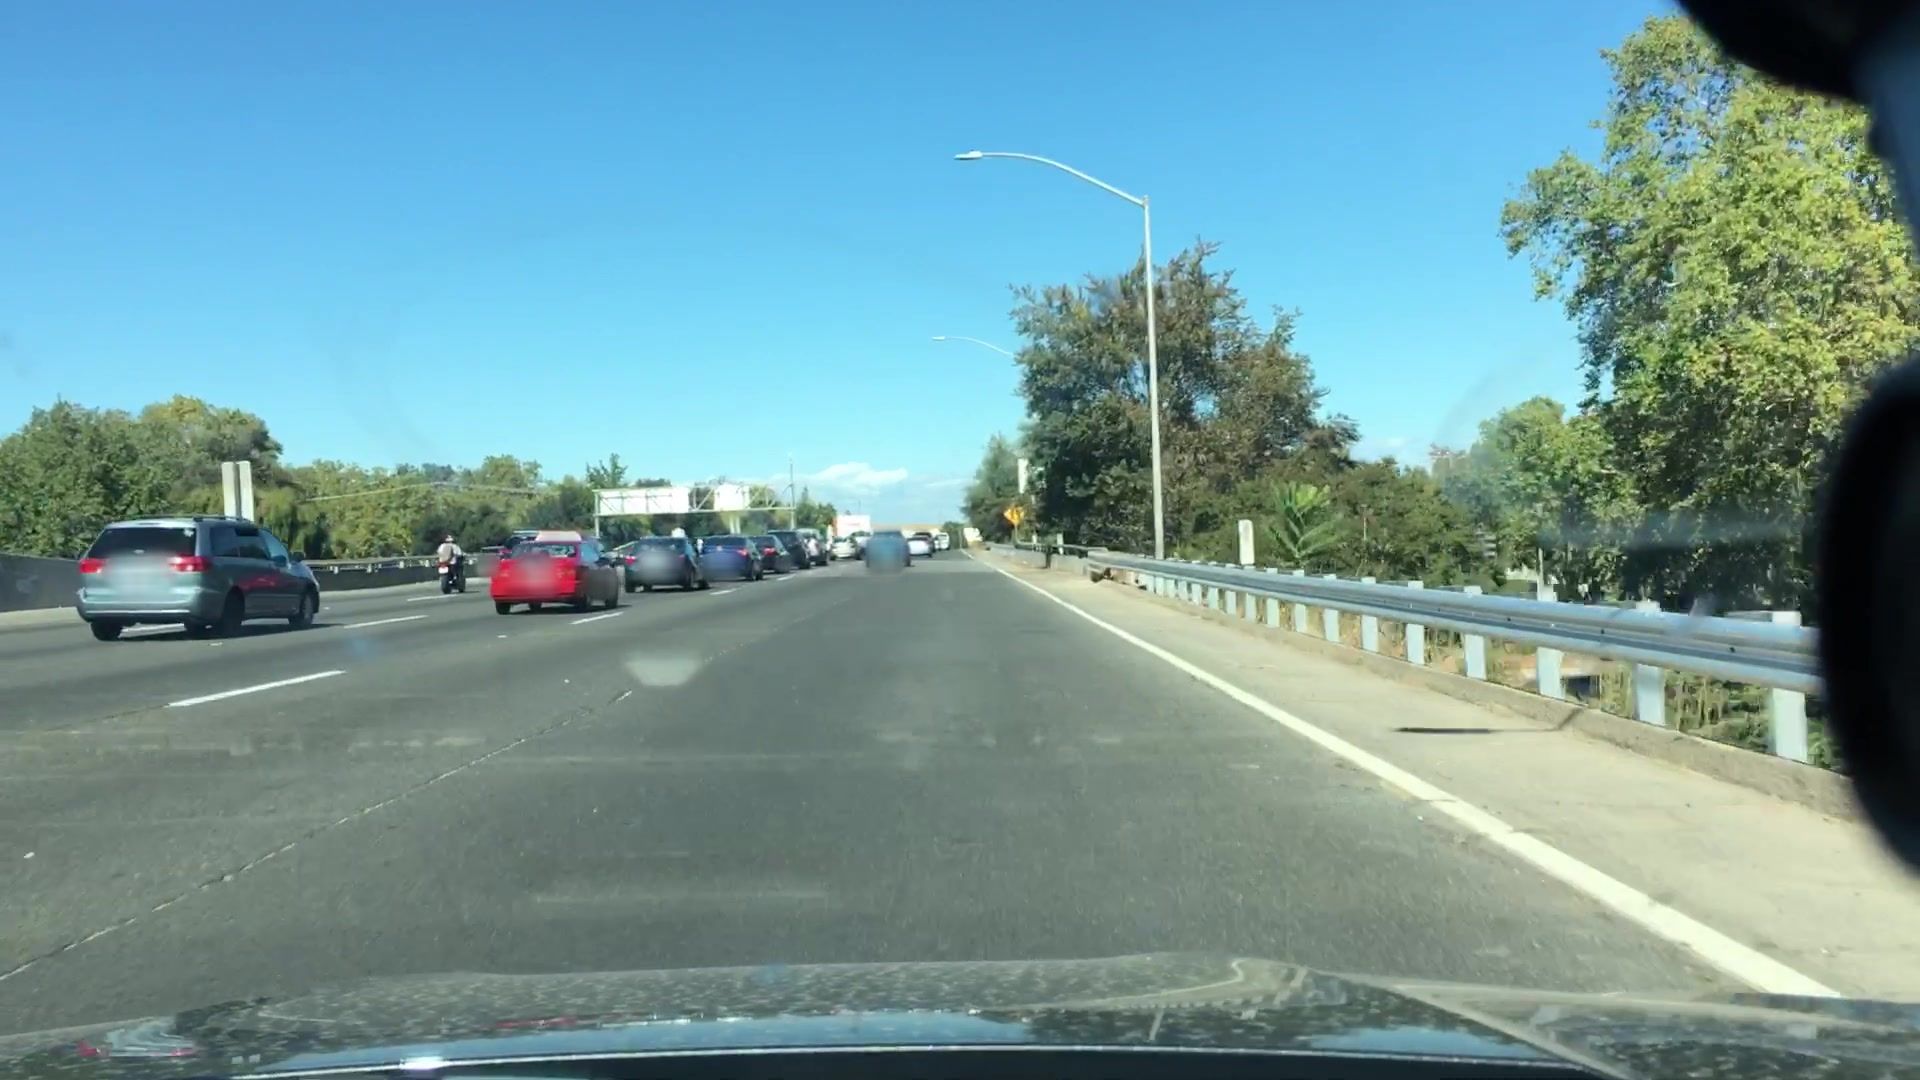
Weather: clear
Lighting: day
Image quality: good
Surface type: driving surface
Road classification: motorway_link
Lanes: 2, 1
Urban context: urban centre
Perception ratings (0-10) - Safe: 1.92, Lively: 4.43, Beautiful: 4.47, Boring: 5.48, Depressing: 3.39, Wealthy: 5.39